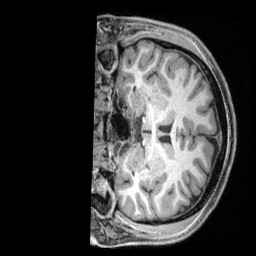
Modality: T1w
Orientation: coronal
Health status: healthy
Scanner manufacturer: siemens
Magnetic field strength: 3 T
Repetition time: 2.4 s
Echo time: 0.00201 s